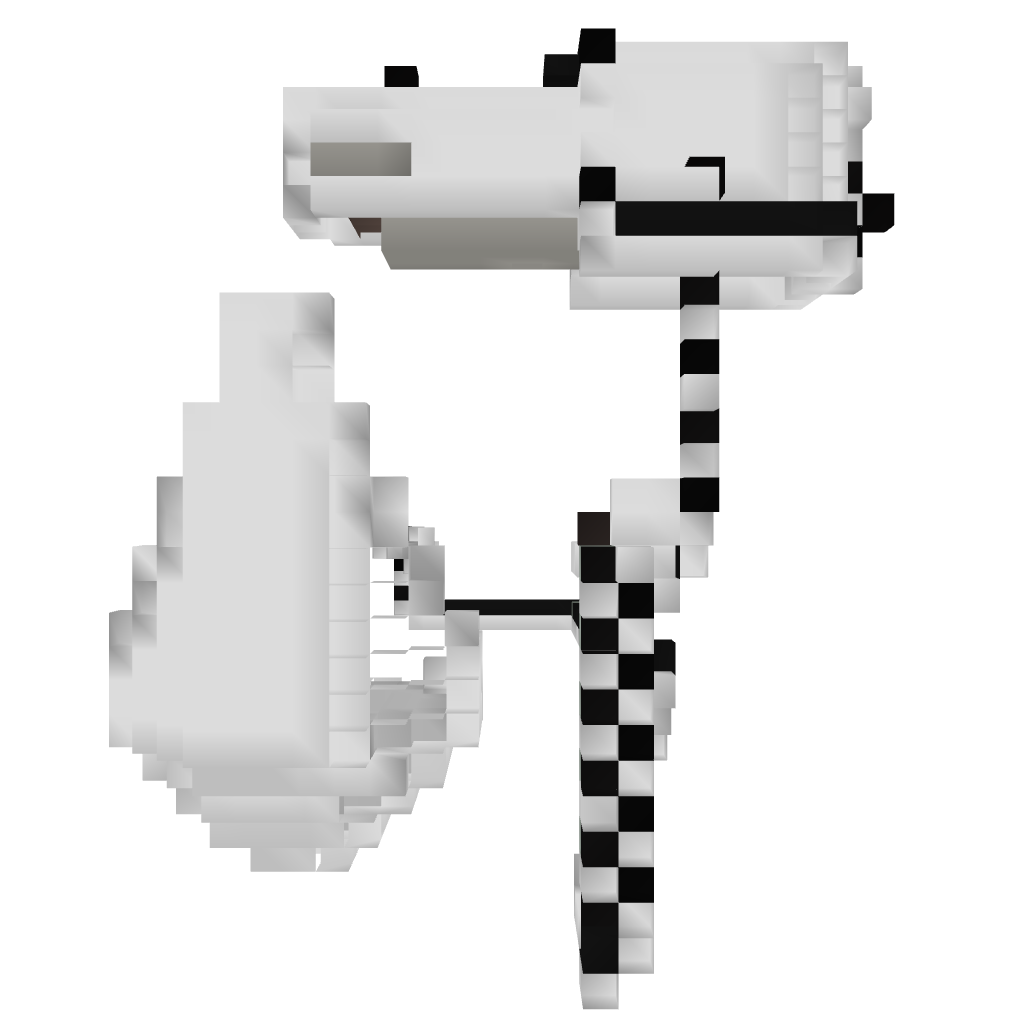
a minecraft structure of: TNT Mob Trap-Death Bowl